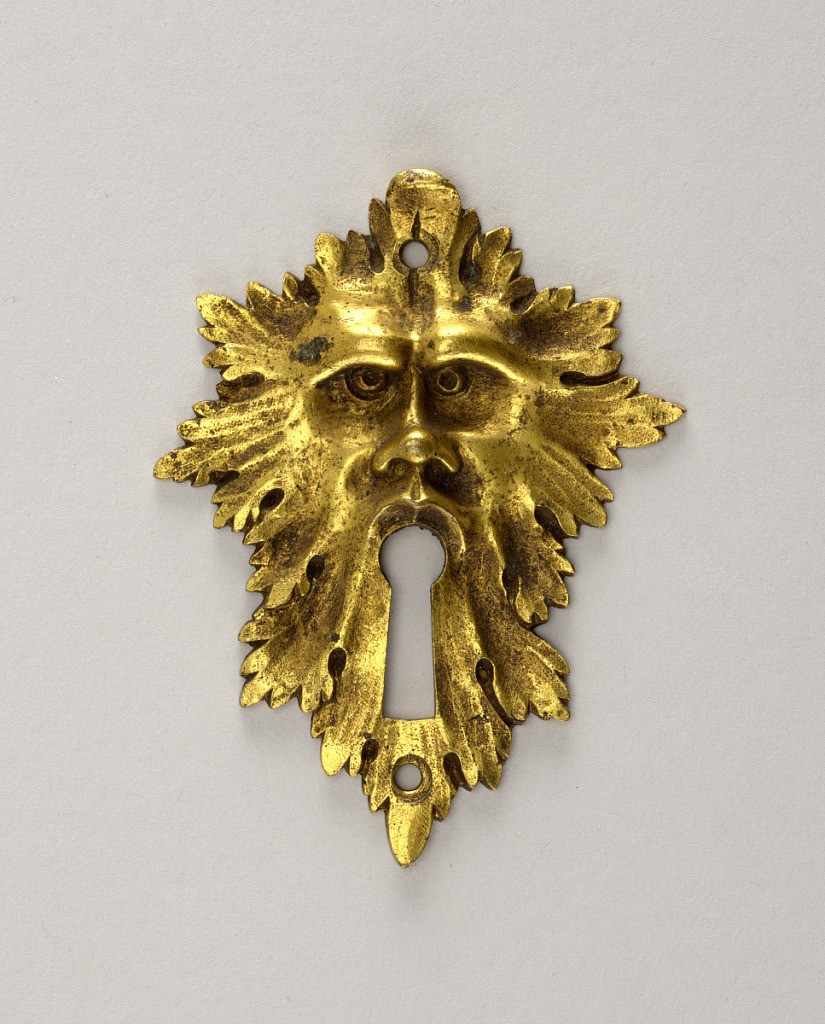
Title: Escutcheon
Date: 19th century
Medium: Bronze, gilt
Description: mast with keyhole open mouth